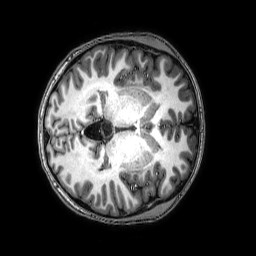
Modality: T1w
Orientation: axial
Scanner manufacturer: philips
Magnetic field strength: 3 T
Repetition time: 0.008 s
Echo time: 0.003586 s